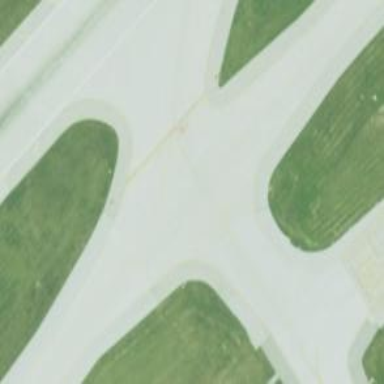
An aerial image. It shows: View of taxiway at the airport.